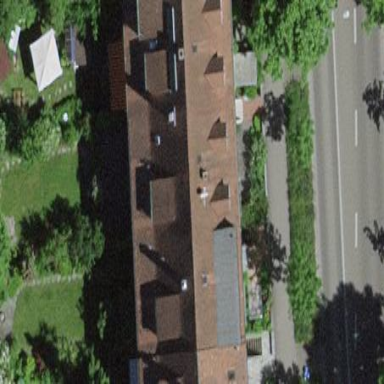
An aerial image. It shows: Terrace building.